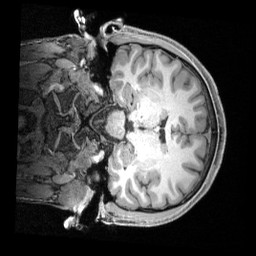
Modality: T1w
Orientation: coronal
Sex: male
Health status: ill
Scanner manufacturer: siemens
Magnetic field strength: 3 T
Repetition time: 2.4 s
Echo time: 0.00201 s